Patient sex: F
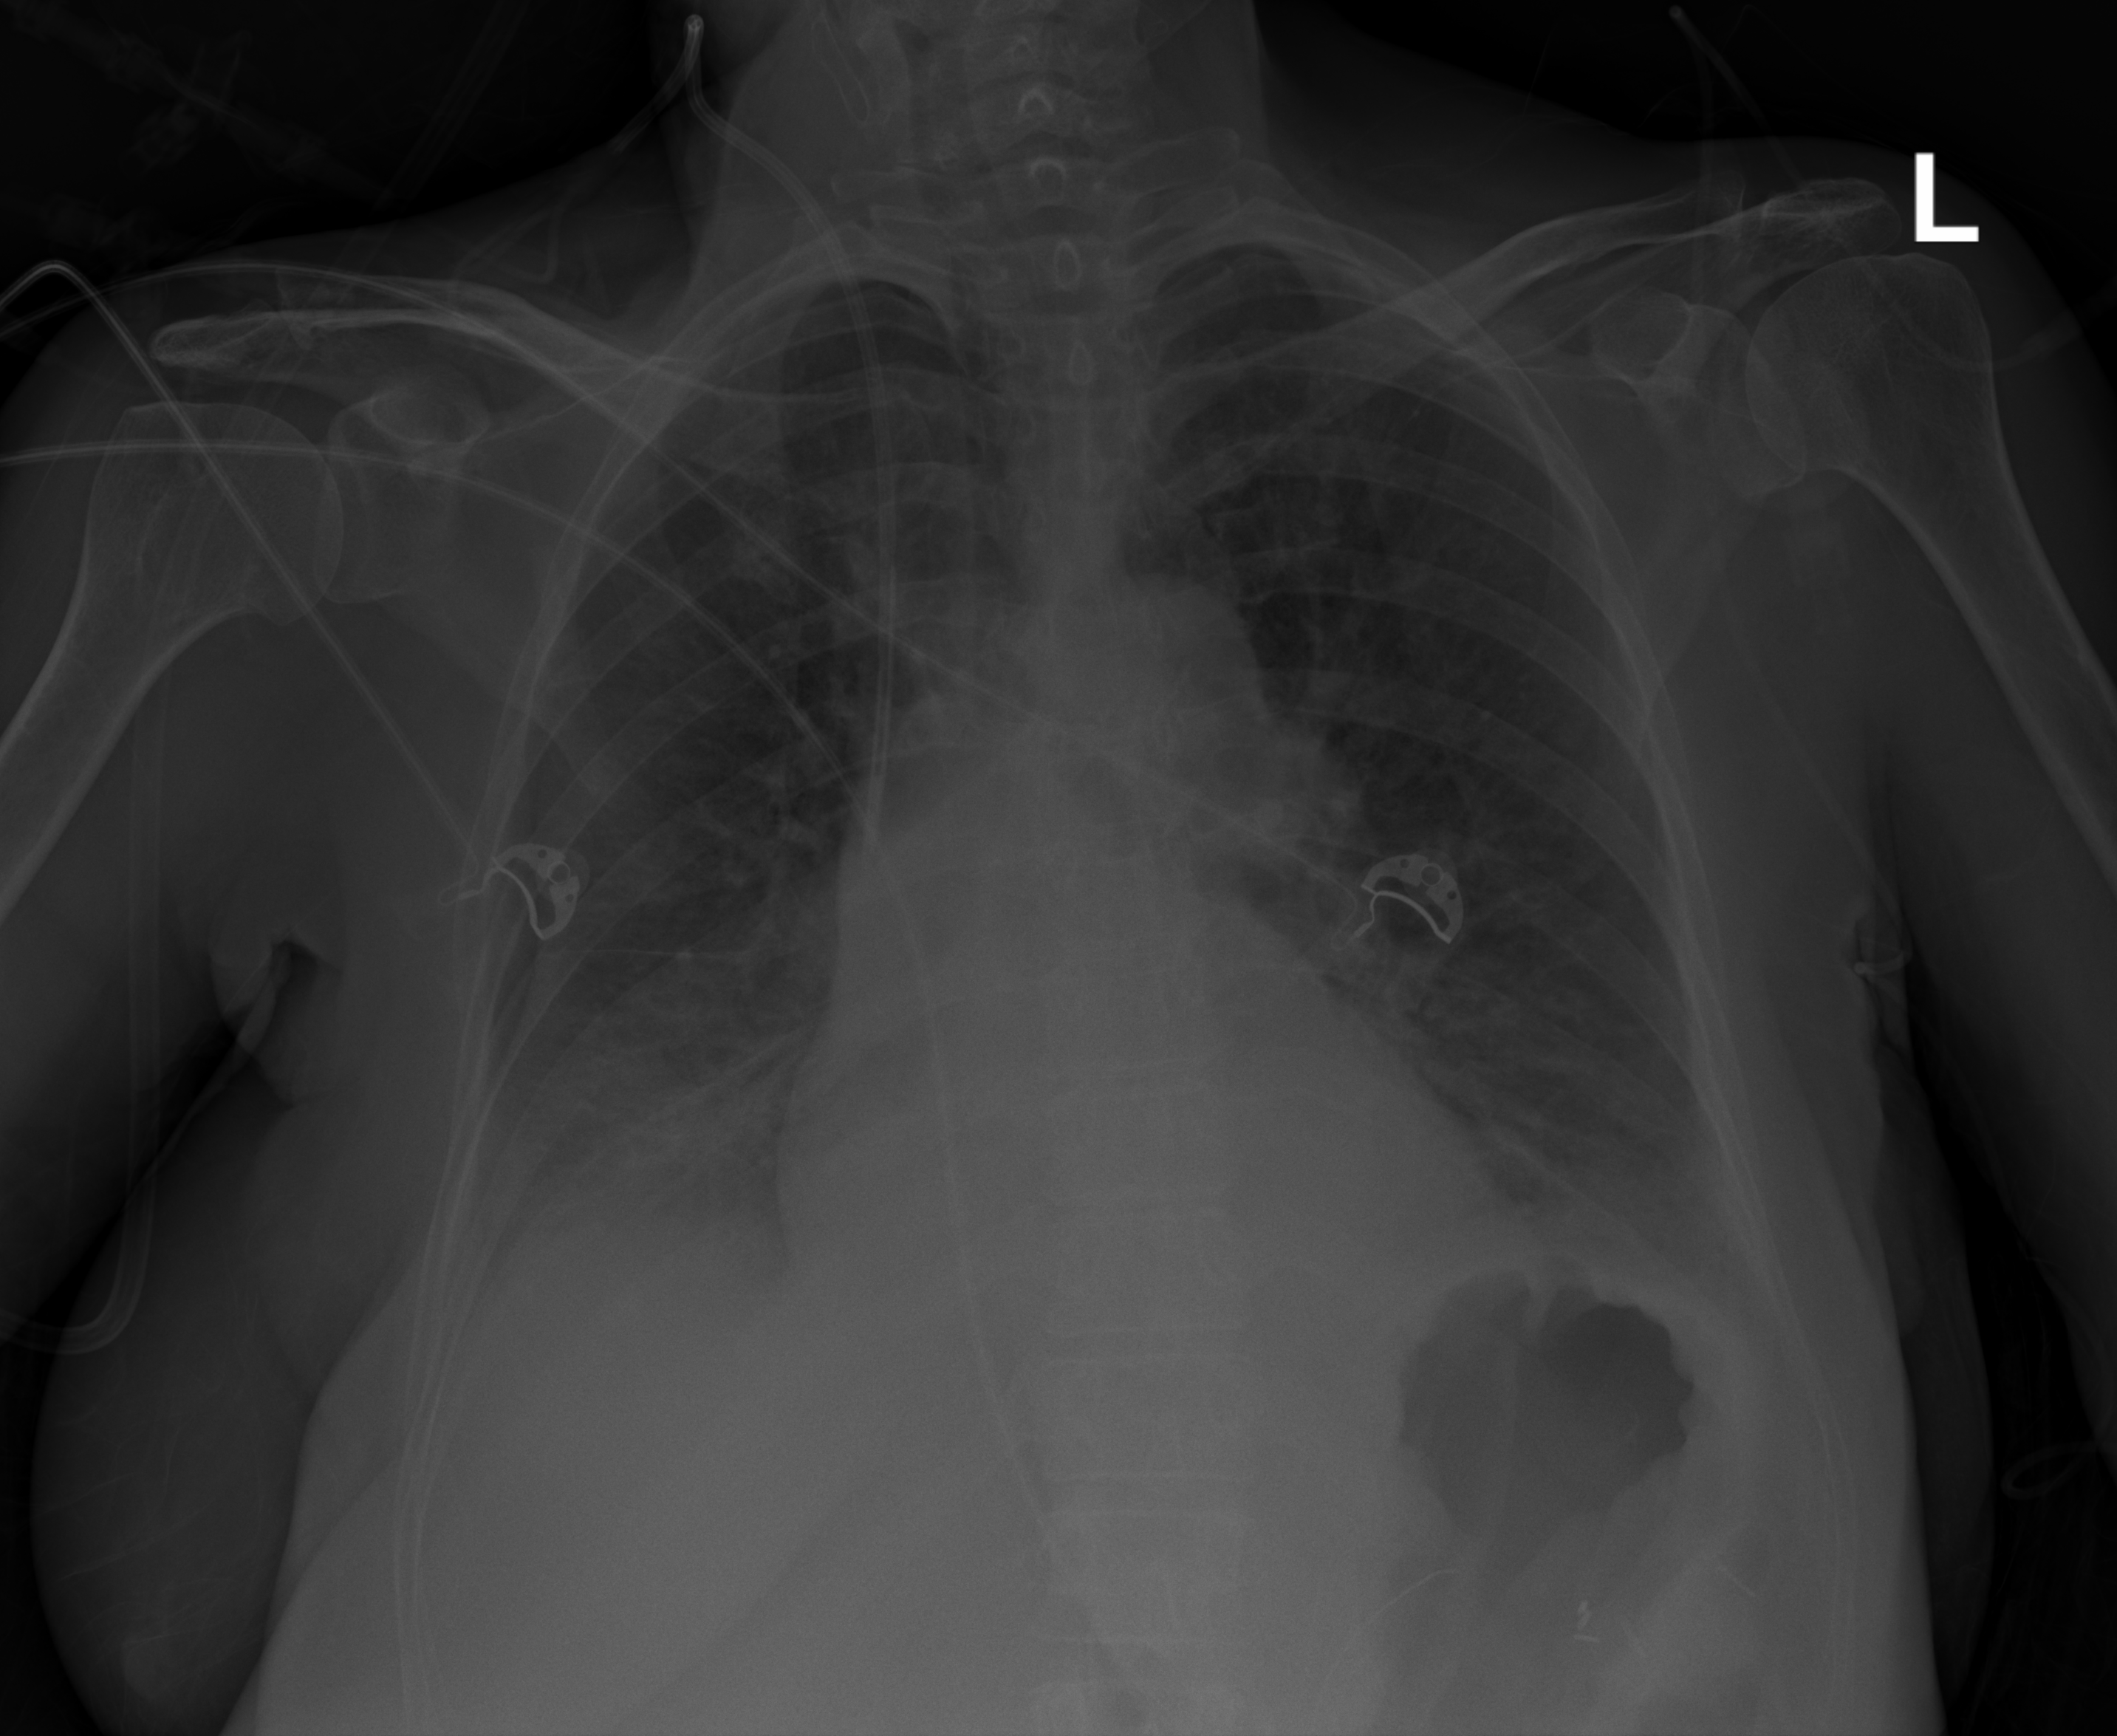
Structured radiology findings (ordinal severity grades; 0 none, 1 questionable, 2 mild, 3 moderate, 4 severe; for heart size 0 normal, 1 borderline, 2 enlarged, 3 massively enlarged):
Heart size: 0
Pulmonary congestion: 0
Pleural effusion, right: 2
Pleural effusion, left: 2
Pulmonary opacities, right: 0
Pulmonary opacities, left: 0
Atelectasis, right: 2
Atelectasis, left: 2